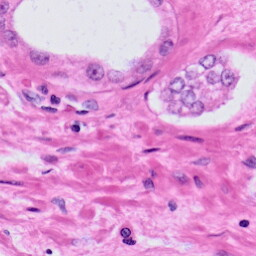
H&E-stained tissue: Prostate